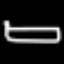
Label: bed